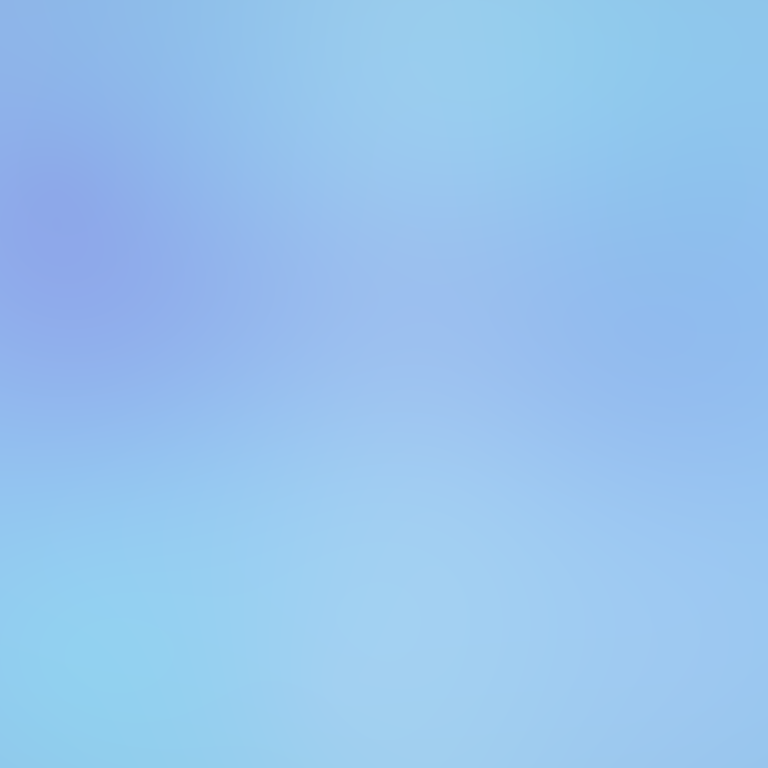
Abstract light effect, smooth gradient from soft blue to light lavender, calm atmosphere, diffuse glow, no room, no furniture, no objects.